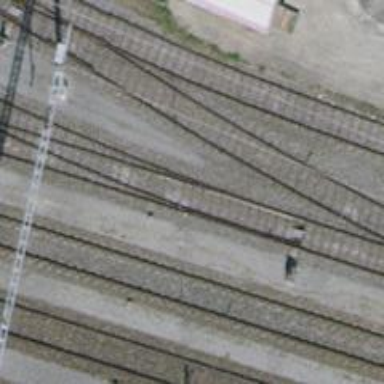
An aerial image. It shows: Railway yard with electrified contact lines.